Field crop: maize
Growth stage: 2
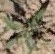
Species: atriplex